Question: I have an iOS app with Apple Watch app included. What I do with the solution is showing a trend chart (line graph) which is drawn in iOS app and sent to watch app. I use a WKInterfaceImage instance to show the graph in the Apple Watch app, but it does not look clear. Is there a way to enable zoom for the images in the app so that user can zoom and read/see the details from the chart clearly.
Check the current graph image I have in the watch app,

I am not sure if something like I asked is possible, but if not, could anyone suggest me some better options to implement this better.
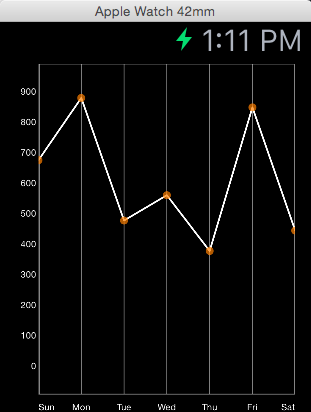
Answer: There's no way to allow the user to "zoom" in the WatchKit SDK, currently. I would suggest, instead, that you generate your graph images at a size more easily read on the Watch.